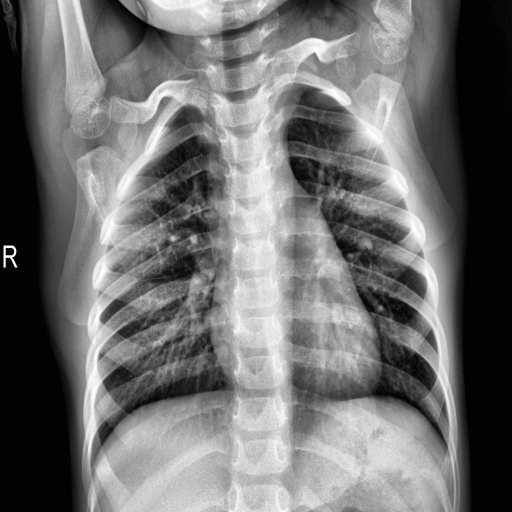
Finding: NORMAL